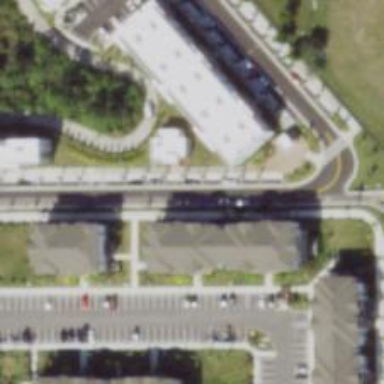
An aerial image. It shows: Residential road with separate asphalt sidewalk.